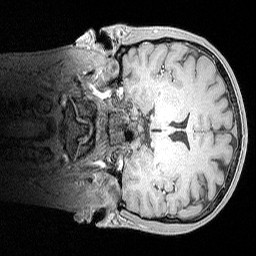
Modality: MP2RAGE
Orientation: coronal
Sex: male
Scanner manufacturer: siemens
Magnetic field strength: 3 T
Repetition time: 5 s
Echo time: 0.00292 s